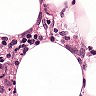
Metastatic tissue present: yes